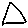
Label: triangle